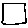
Label: square